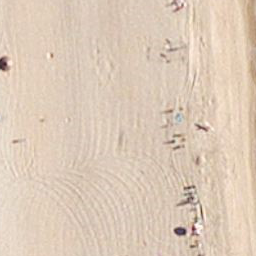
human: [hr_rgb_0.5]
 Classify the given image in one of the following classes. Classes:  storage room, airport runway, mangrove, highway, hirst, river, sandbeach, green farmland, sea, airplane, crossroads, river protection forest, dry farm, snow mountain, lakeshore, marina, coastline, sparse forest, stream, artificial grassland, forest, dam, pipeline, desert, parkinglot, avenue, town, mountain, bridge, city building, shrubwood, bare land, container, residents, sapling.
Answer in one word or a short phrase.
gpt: sandbeach